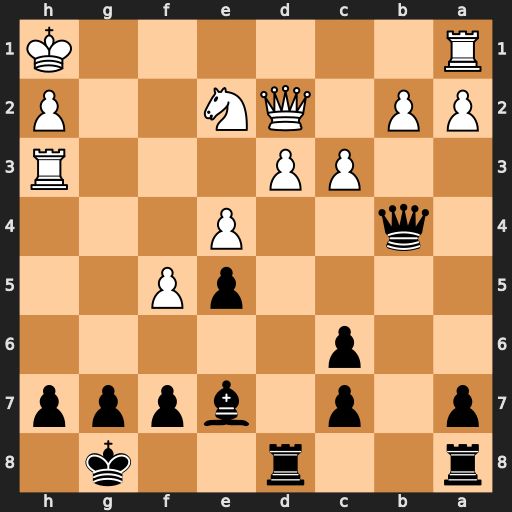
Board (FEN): r2r2k1/p1p1bppp/2p5/4pP2/1q2P3/2PP3R/PP1QN2P/R6K
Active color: b
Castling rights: -
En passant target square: -
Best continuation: Qxe4+ dxe4 Rxd2